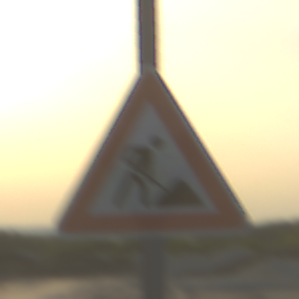
Verkehrszeichen: Arbeitsstelle
Umgebung: Outdoor, Beach
Tageszeit: SunriseSunset
Wetter: Clear
Licht: Natural
Jahreszeit: NotSpecified
Kontrast: HighContrast